Question: When I put non ascii letters in a .tag file, those letters are not correctly encoded.
My application runs on jetty 8.1.4.
If a .tag file contains 'e', it will appears in the resulting HTML page as 'e'.
When I put the same letter in a JSP file, it gets correctly displayed.
If I pass the same character as a parameter to the tag, it gets correctly displayed.
The encoding of the files is UTF-8. The result page is also encoded in UTF-8.
I've the same problem when running the application from Eclipse on ubuntu, or when deploying the tag in a jar on a debian server.
I checked the java file generated by jetty for the tag, and the 'e' get transformed into :
'''
out.write('A');
out.write('©️');
'''
So the encoding is wrong when the tag is precompiled into a java class.
Can I control the encoding at this step, or specify the encoding in the .tag file ?
---
Here are some more details.
The tag file contains only one character : 'e'. It is encoded as 'C3 A9' when viewed in hex (correct UTF-8 encoding).
The java file is the following :
'''
package org.apache.jsp.tag.web.tagLink.layout;
import javax.servlet.*; import javax.servlet.http.*; import javax.servlet.jsp.*;
public final class test_tag
extends javax.servlet.jsp.tagext.SimpleTagSupport
implements org.apache.jasper.runtime.JspSourceDependent {
private static final JspFactory _jspxFactory = JspFactory.getDefaultFactory();
private static java.util.Vector _jspx_dependants;
private JspContext jspContext; private java.io.Writer _jspx_sout; private org.glassfish.jsp.api.ResourceInjector _jspx_resourceInjector;
public void setJspContext(JspContext ctx) {
super.setJspContext(ctx);
java.util.ArrayList _jspx_nested = null;
java.util.ArrayList _jspx_at_begin = null;
java.util.ArrayList _jspx_at_end = null;
this.jspContext = new org.apache.jasper.runtime.JspContextWrapper(ctx, _jspx_nested,
_jspx_at_begin, _jspx_at_end, null); }
public JspContext getJspContext() {
return this.jspContext; }
public Object getDependants() {
return _jspx_dependants; }
public void doTag() throws JspException, java.io.IOException {
PageContext _jspx_page_context = (PageContext)jspContext;
HttpServletRequest request = (HttpServletRequest) _jspx_page_context.getRequest();
HttpServletResponse response = (HttpServletResponse) _jspx_page_context.getResponse();
HttpSession session = _jspx_page_context.getSession();
ServletContext application = _jspx_page_context.getServletContext();
ServletConfig config = _jspx_page_context.getServletConfig();
JspWriter out = jspContext.getOut();
try {
out.write('A');
out.write('©️');
} catch( Throwable t ) {
if( t instanceof SkipPageException )
throw (SkipPageException) t;
if( t instanceof java.io.IOException )
throw (java.io.IOException) t;
if( t instanceof IllegalStateException )
throw (IllegalStateException) t;
if( t instanceof JspException )
throw (JspException) t;
throw new JspException(t);
} finally {
((org.apache.jasper.runtime.JspContextWrapper) jspContext).syncEndTagFile();
} } }
'''
When looking the parameters of the two 'out.write' calls, they are 'C3 83' and 'C2 A9'. The rest is just plain ASCII.
I've created a JSP page which only includes the test tag, an when viewed from the browser, I receive : 'C3 83 C2 A9'. Here is the picture taken with Fiddler2, the browser is IE8 :
.
If I put the 'e' character directly in the JSP page, it is encoded as 'C3 A9' in the java generated file, and in the message received on the browser.
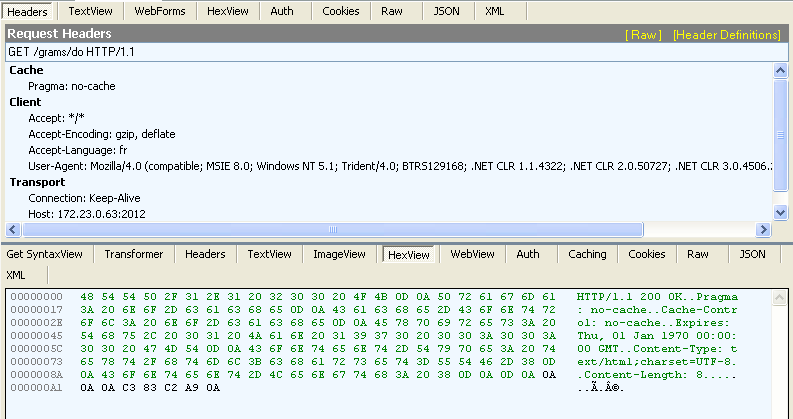
Answer: The correct answer was given by Jan.
Adding the following line in the tag file will correct the issue :
'''
<%@tag pageEncoding="UTF-8"%>
'''